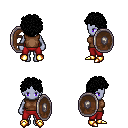
a pixel art fantasy rpg character, female body template, dark elf, purple skin, brown sleeveless shirt, red pants, black curly afro hairstyle, gold boots, shield, four views (front, back, left, right), 2x2 character sprite sheet, small pixel art, hard edges, no anti-aliasing